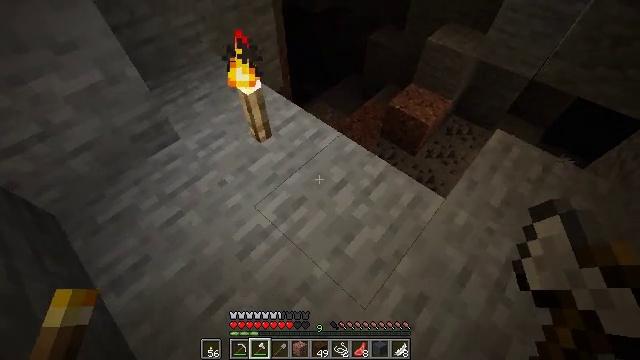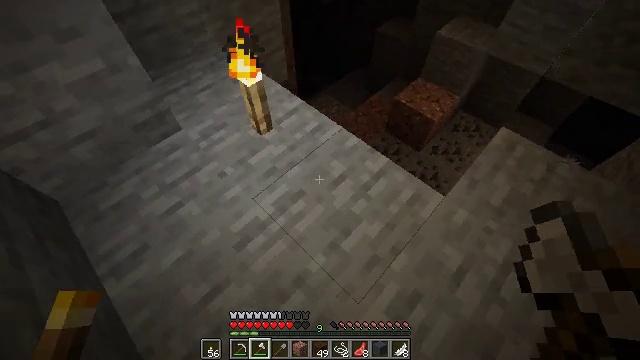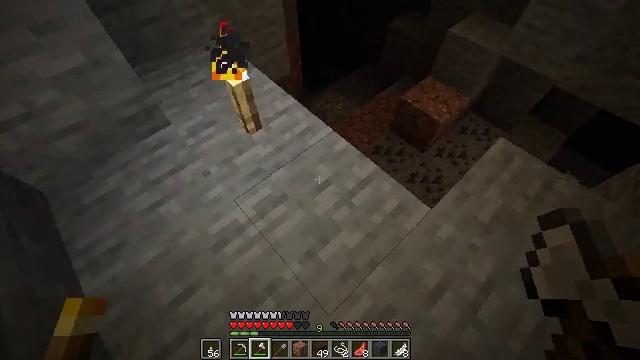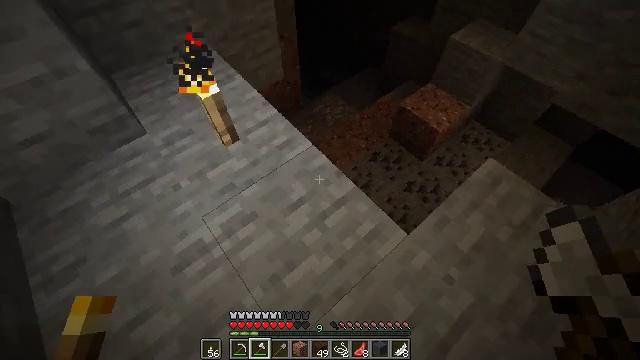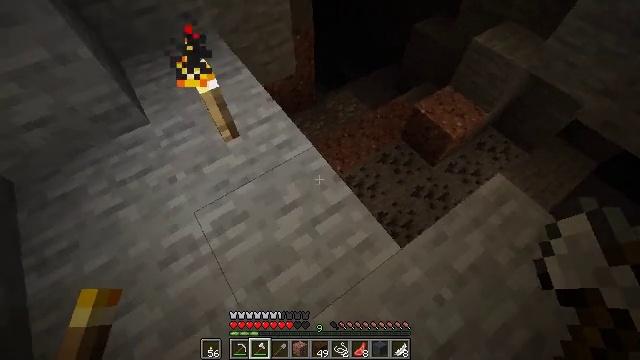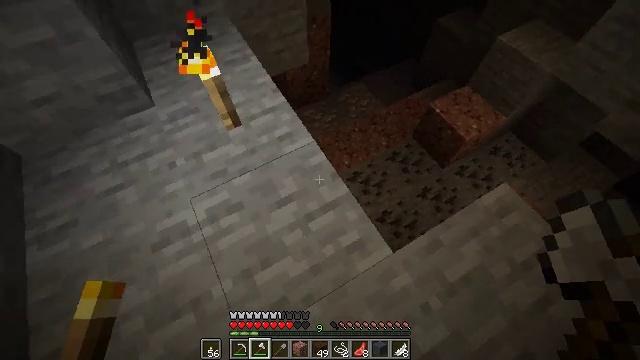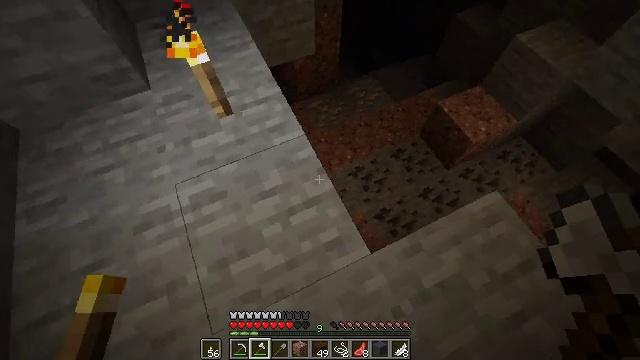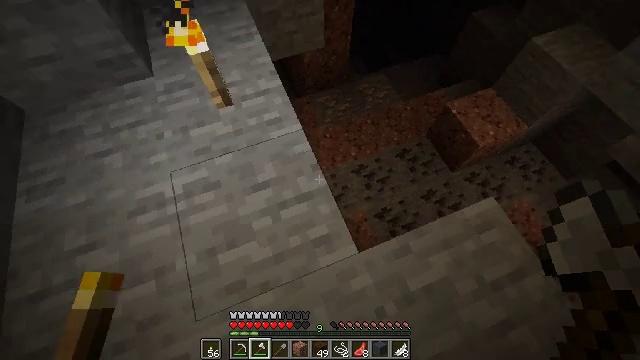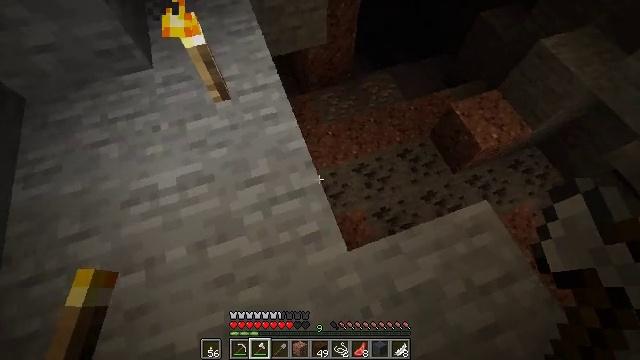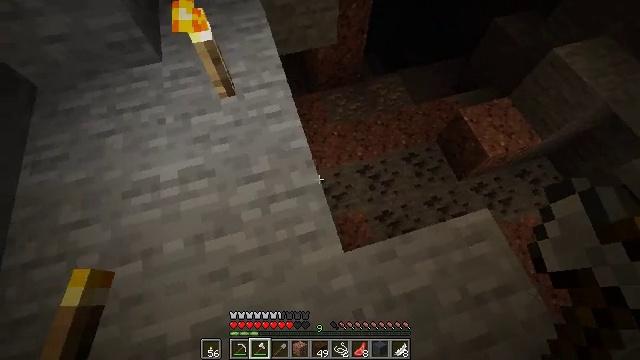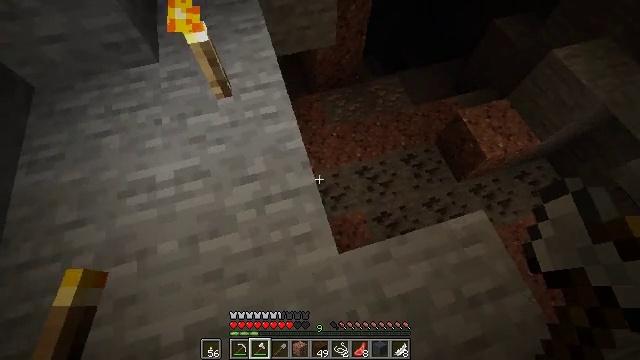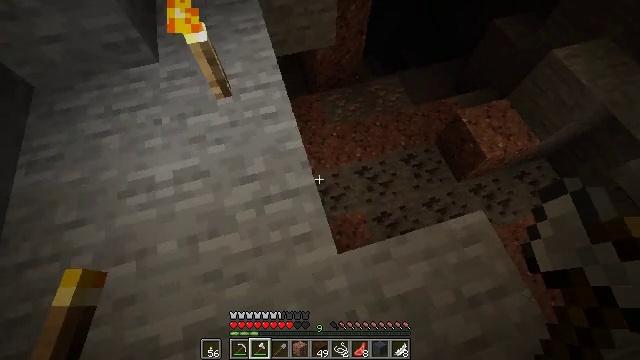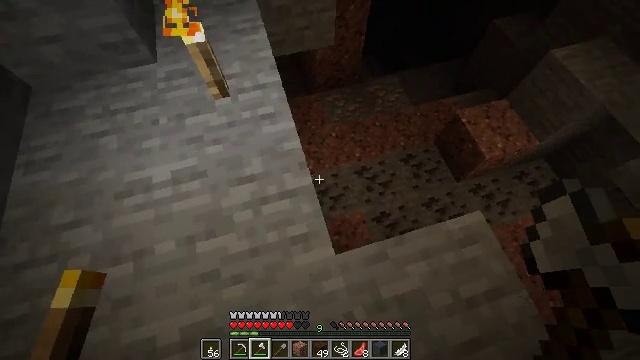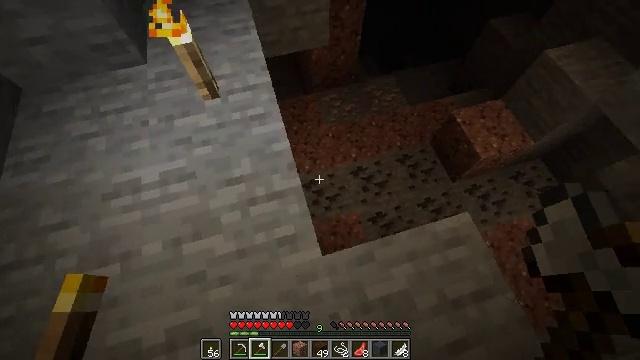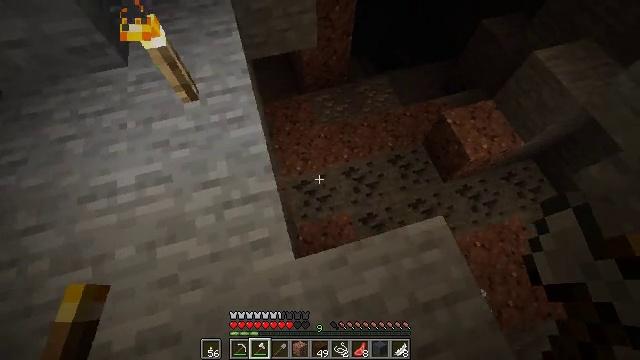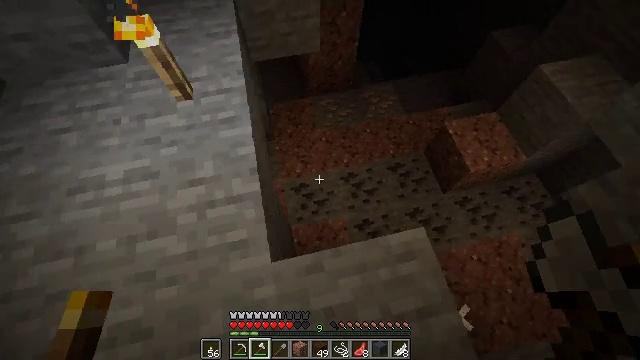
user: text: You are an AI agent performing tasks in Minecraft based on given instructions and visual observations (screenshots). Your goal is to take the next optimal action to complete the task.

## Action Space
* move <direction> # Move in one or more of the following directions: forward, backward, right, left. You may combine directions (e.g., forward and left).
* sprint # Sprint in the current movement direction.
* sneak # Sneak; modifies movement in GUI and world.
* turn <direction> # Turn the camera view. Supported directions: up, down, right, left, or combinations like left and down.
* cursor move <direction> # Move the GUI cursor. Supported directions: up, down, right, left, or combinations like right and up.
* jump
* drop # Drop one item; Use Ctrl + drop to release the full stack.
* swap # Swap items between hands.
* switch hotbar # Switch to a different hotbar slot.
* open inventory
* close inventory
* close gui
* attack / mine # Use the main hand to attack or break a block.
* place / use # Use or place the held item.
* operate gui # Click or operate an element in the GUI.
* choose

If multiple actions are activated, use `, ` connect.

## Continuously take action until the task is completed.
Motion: motion action
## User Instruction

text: Hunt the skeleton.
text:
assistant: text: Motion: move forward and move right, turn left and down
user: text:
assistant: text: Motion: move forward and move right, turn left and down
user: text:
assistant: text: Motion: move forward and move right, turn left
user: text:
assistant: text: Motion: move forward and move right, turn left and down
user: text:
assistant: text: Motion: move right, turn left and down
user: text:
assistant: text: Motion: turn left and down
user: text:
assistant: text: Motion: turn left and down
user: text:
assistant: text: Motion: turn left
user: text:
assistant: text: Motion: turn left
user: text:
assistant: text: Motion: no_op
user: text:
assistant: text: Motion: no_op
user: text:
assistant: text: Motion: move right
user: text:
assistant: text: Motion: move right
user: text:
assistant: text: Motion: move right
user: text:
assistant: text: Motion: turn left
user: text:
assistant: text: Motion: turn left and up
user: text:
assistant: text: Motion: turn left
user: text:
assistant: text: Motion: turn left
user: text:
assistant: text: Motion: turn left and up
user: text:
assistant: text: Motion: sneak, turn left and up
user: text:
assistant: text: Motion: sneak, turn left and up
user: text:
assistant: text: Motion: sneak, turn left and up
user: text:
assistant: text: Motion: sneak
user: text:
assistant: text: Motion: sneak, turn right and down
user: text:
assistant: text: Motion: sneak, turn right and down
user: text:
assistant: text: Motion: move left, sneak, turn right and down
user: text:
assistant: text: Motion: move left, sneak, turn right and down
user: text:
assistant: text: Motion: move left, turn right
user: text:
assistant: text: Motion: move left
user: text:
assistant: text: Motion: move left